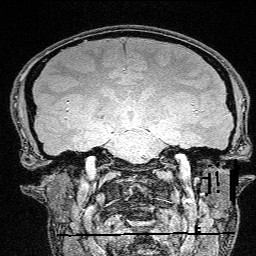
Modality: FLASH
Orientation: sagittal
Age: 25
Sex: male